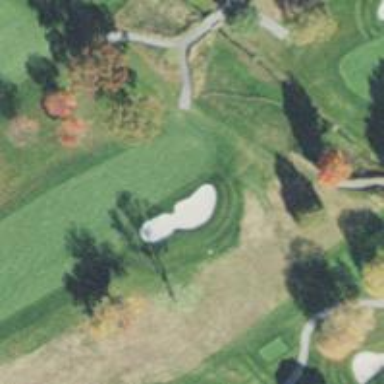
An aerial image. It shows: Golf hole.